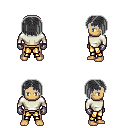
a pixel art fantasy rpg character, male body template, human, tanned skin, white long-sleeve shirt, gold greaves, gray pageboy hairstyle, metal gloves, four views (front, back, left, right), 2x2 character sprite sheet, small pixel art, hard edges, no anti-aliasing